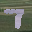
Label: 7